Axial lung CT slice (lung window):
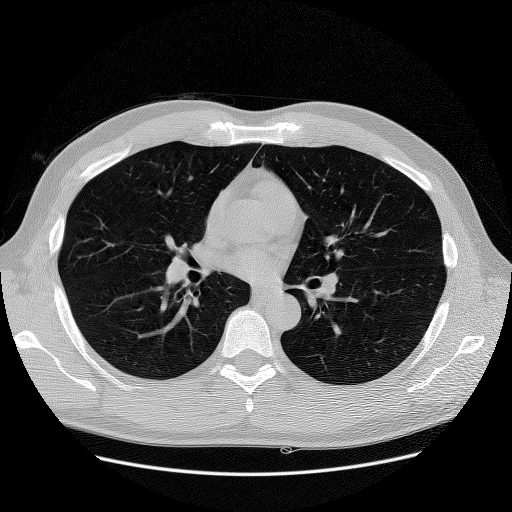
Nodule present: no